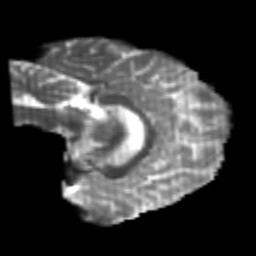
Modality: T2w
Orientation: sagittal
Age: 24
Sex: male
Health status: healthy
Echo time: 0.074 s